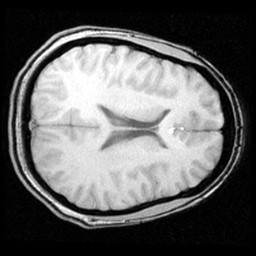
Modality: inplaneT1
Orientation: axial
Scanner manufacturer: ge
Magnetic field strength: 3 T
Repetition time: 0.3 s
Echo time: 0.003464 s